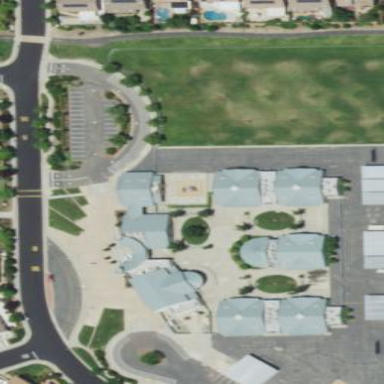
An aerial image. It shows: Civic school.